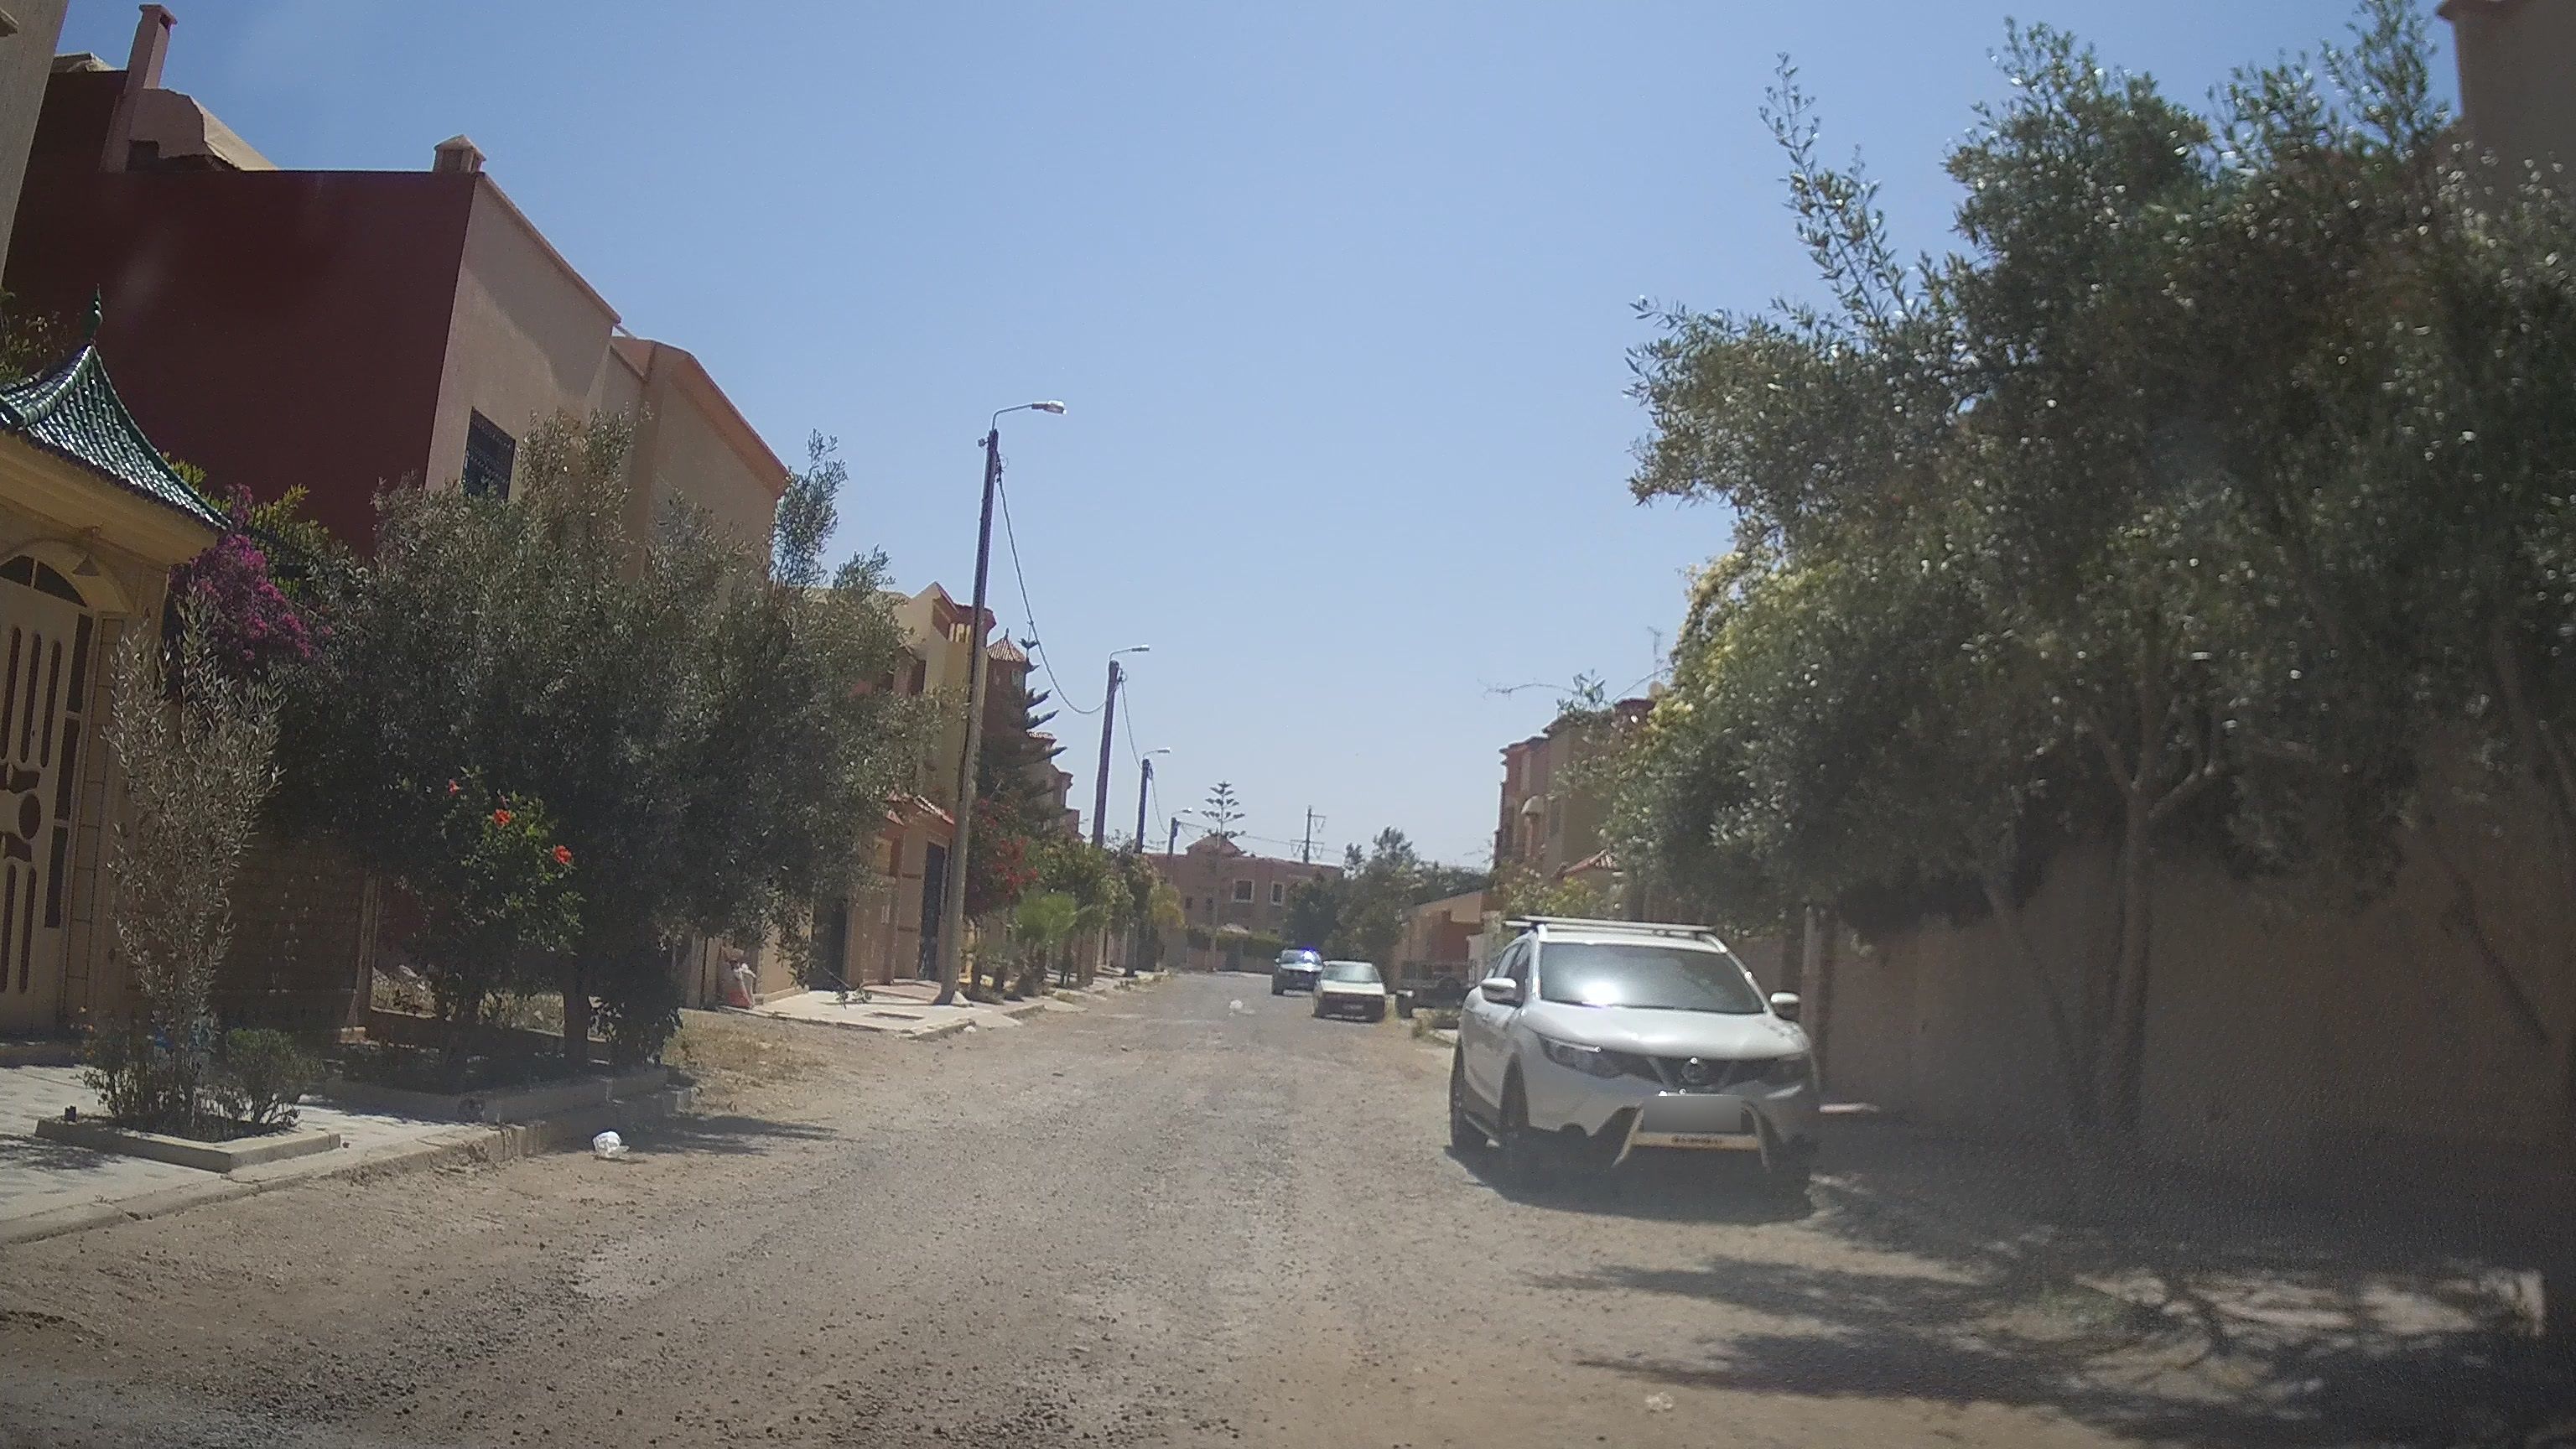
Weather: clear
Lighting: day
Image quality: good
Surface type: walking surface
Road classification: residential, track
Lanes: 2.0
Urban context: urban centre
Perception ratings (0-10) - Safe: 6.48, Lively: 7.94, Beautiful: 6.42, Boring: 5.66, Depressing: 3.88, Wealthy: 6.47